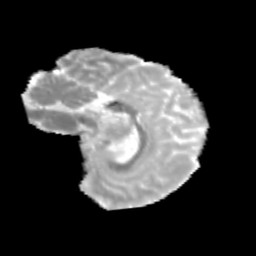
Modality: MD
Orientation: sagittal
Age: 13
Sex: female
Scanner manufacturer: siemens
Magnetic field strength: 3 T
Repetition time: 3.8 s
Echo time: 0.07 s